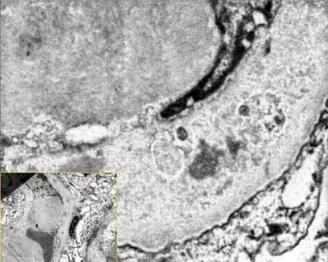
Capillary membranes were irregularly thickened and electron-dense intramembranous deposits (x5600).
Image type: pathology (h&e)